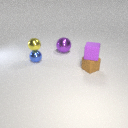
small brown rubber cube to the right of large purple metal sphere